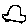
Label: car